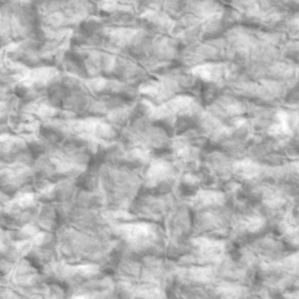
Label: non_frost